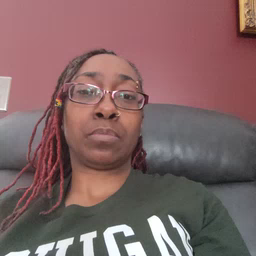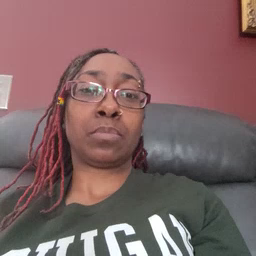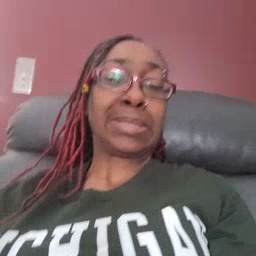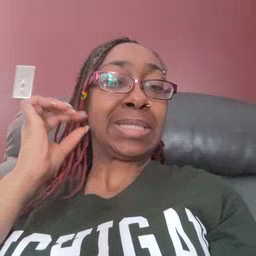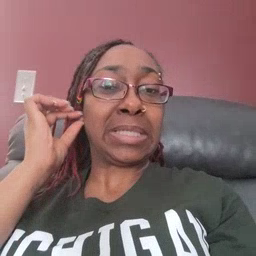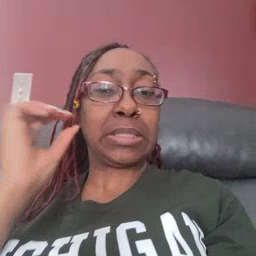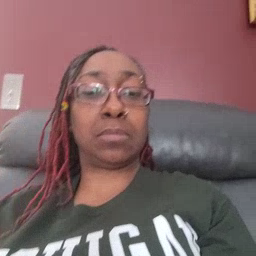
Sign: ear